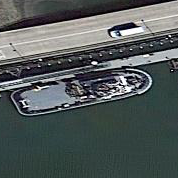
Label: civil